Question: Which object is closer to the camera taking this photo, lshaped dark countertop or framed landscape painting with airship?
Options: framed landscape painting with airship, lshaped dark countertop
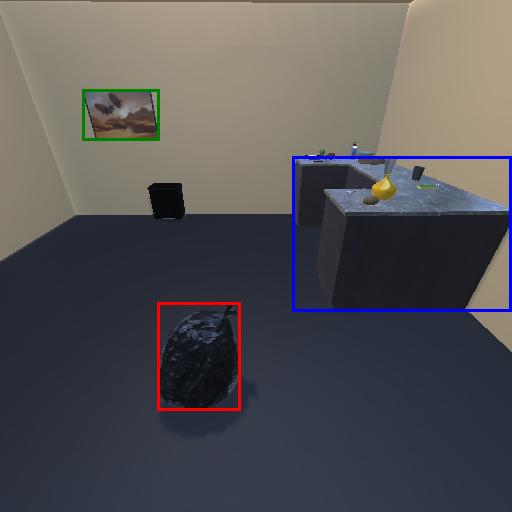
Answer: framed landscape painting with airship